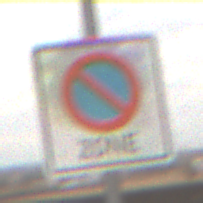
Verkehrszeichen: BeginnEingeschraenktesHalteverbotZone
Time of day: MorningAfternoon
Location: Outdoor (Nature)
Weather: Overcast
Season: NotSpecified
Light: Natural